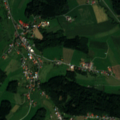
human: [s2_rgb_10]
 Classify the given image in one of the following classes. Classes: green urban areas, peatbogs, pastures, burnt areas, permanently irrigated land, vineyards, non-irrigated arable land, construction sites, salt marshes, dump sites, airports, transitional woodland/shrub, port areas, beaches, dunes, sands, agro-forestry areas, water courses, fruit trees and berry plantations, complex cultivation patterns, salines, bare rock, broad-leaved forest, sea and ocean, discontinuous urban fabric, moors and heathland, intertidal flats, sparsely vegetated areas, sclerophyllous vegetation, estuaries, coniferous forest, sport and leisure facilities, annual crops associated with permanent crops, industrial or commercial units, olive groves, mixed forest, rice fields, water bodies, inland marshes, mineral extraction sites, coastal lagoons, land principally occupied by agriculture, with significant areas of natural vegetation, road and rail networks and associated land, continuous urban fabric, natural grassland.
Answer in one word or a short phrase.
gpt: pastures, complex cultivation patterns, land principally occupied by agriculture, with significant areas of natural vegetation, mixed forest